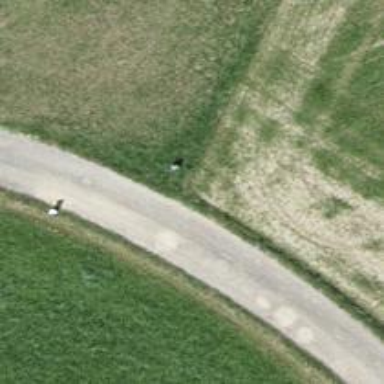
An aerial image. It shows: Gravel track.